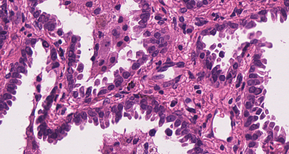
Tumor epithelial tissue: yes
Tumor-associated stroma tissue: yes
Normal tissue: no